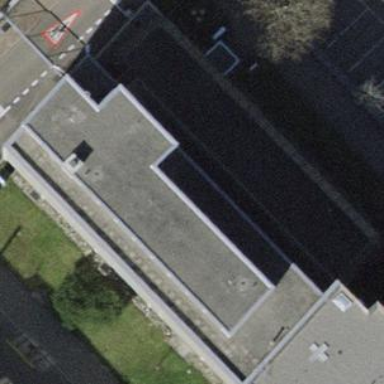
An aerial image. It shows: Commercial building being used as office.